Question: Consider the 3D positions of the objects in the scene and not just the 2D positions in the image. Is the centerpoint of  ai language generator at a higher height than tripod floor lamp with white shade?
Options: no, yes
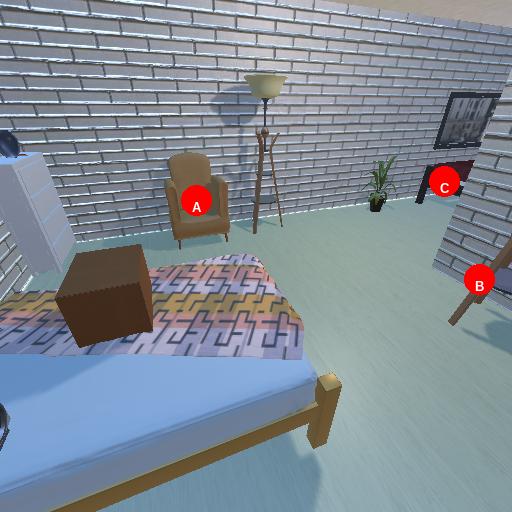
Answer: no